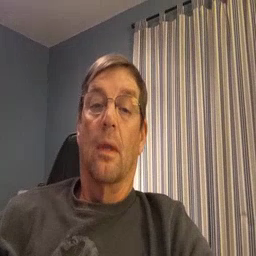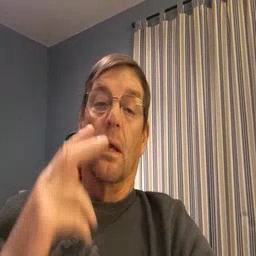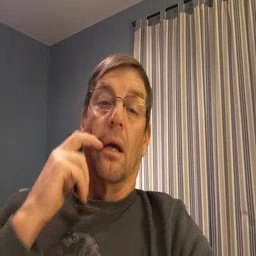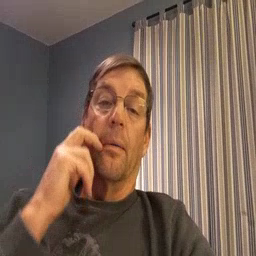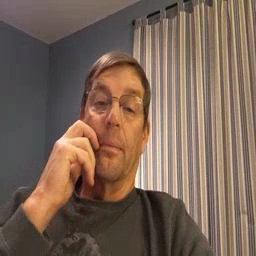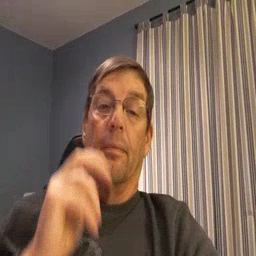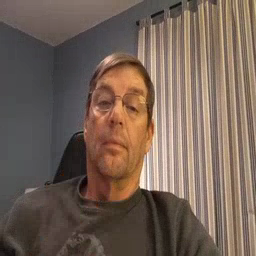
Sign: gum